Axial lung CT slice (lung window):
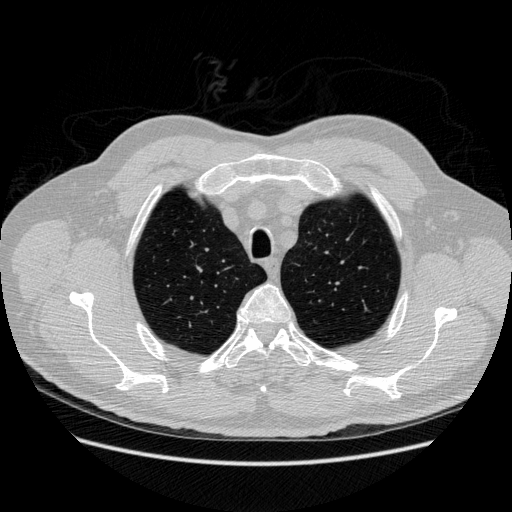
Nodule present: no